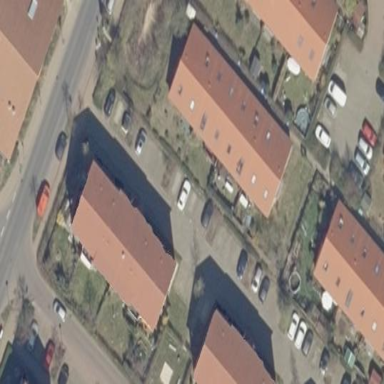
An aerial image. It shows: Terrace building.